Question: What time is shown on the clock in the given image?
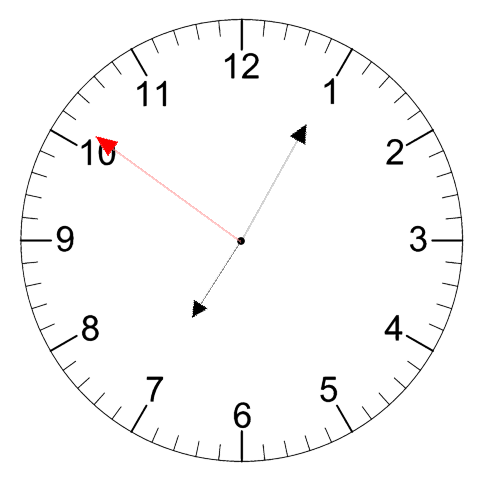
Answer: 07:04:51